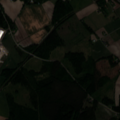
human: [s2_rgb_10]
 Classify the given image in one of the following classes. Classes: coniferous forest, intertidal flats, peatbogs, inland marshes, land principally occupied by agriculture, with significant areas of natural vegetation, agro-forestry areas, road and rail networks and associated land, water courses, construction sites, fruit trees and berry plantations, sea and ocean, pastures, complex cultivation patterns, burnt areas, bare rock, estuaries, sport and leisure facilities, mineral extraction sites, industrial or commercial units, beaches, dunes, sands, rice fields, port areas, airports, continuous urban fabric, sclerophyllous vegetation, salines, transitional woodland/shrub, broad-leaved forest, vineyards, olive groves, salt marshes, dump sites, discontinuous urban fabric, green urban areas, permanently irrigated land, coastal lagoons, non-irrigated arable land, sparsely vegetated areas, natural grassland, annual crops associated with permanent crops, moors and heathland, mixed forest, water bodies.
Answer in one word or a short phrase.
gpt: non-irrigated arable land, land principally occupied by agriculture, with significant areas of natural vegetation, mixed forest